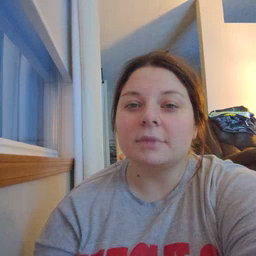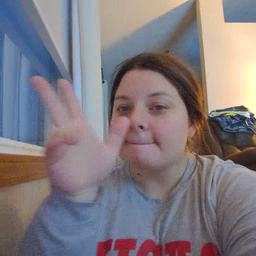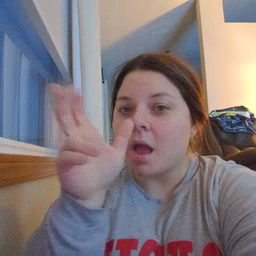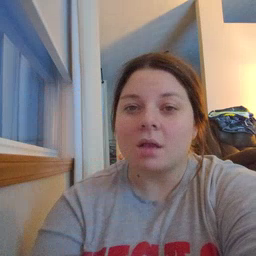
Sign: bug